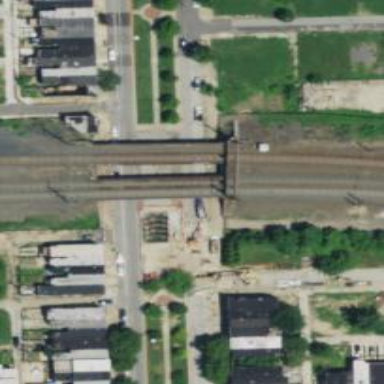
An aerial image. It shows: Bridge with electrified railway tracks featuring contact line.